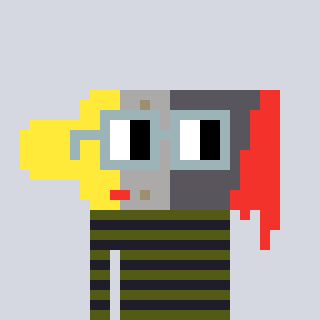
a pixel art character with square dark gray glasses, a paintbrush-shaped head and a grayscale-colored body on a cool background